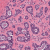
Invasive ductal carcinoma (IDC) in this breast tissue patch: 0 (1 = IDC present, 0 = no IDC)